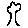
Label: tree